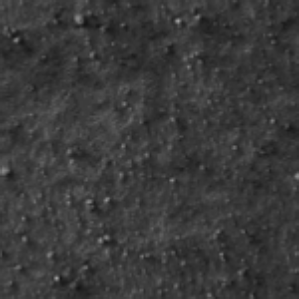
Label: frost